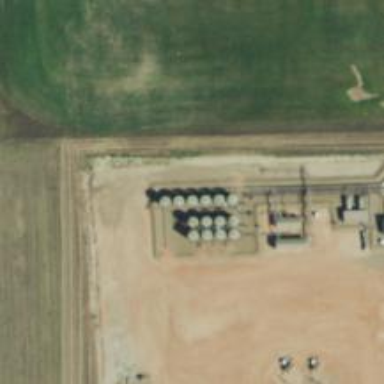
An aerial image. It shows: Storage tank with man-made structure.